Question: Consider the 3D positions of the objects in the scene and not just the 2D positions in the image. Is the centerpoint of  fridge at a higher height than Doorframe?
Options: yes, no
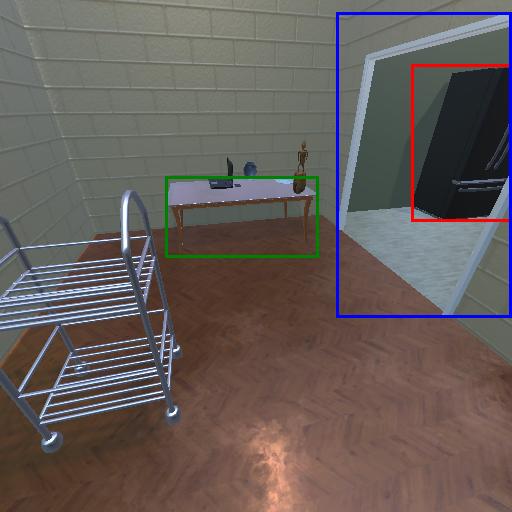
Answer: yes